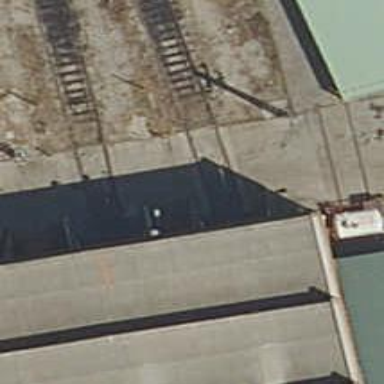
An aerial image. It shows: Railway yard with electrified contact lines.